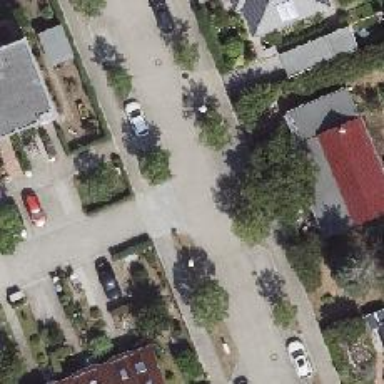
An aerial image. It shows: Residential road with separate sidewalks on both sides.